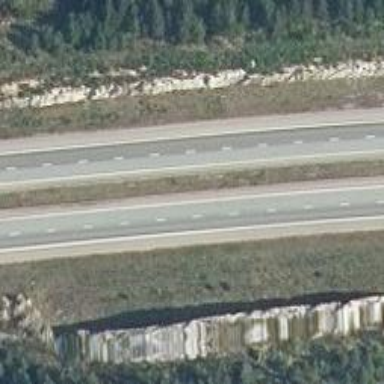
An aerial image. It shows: Asphalt motorway.